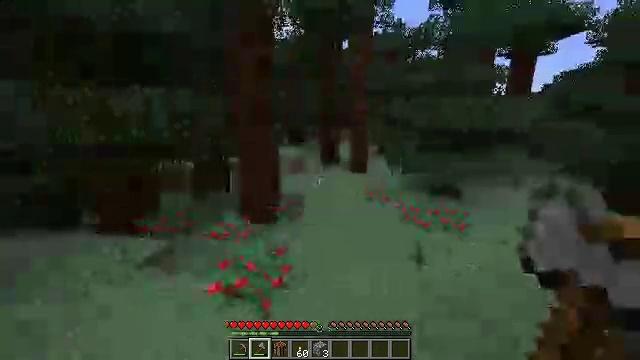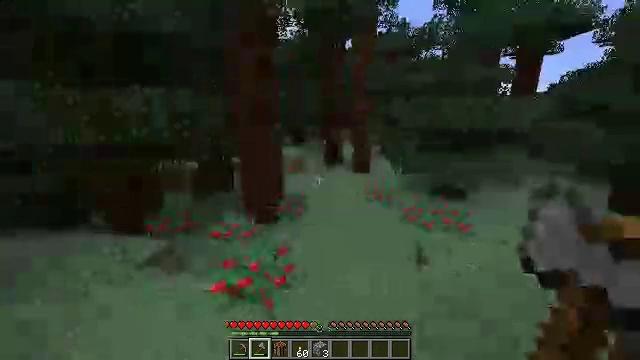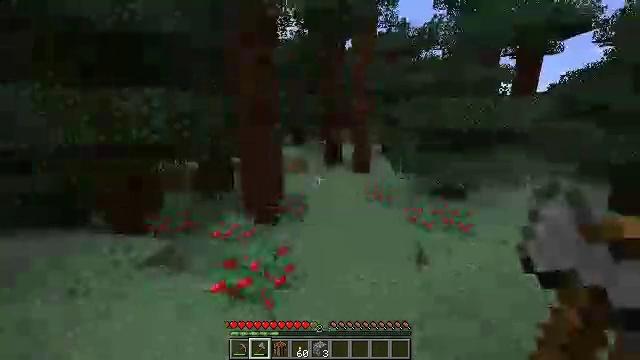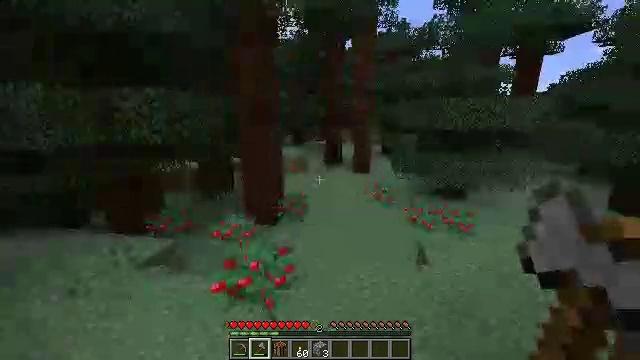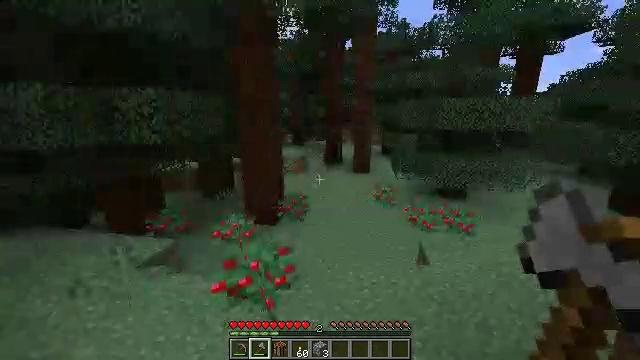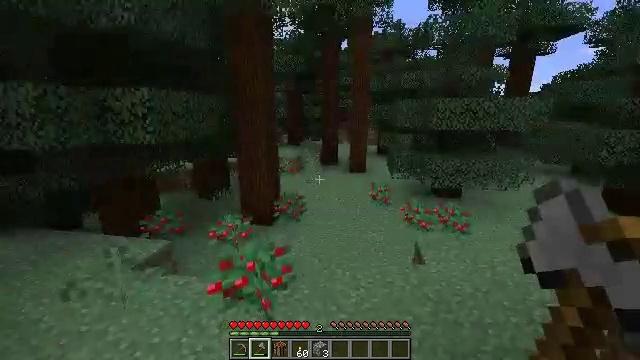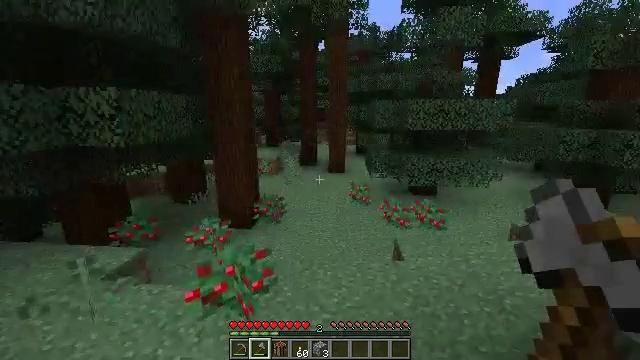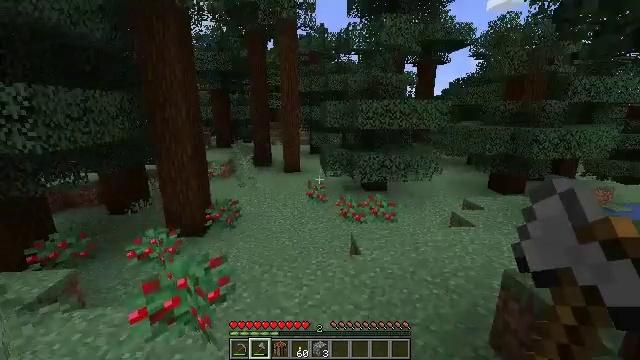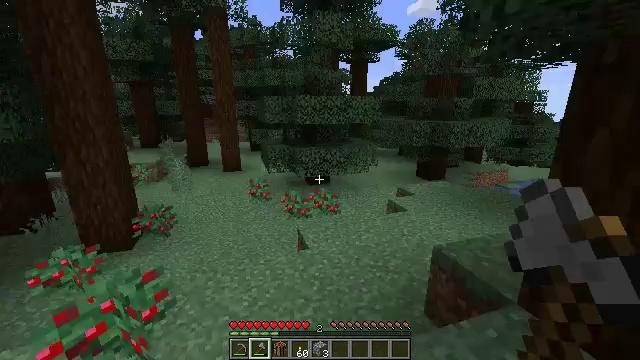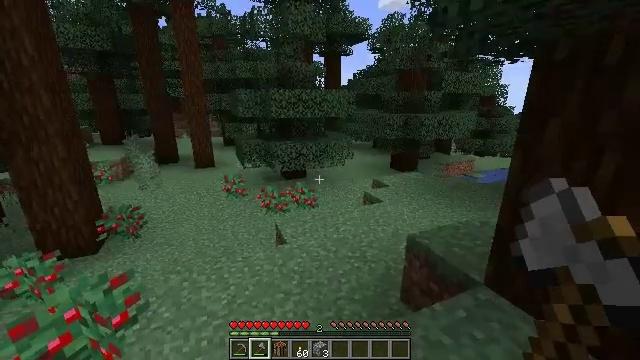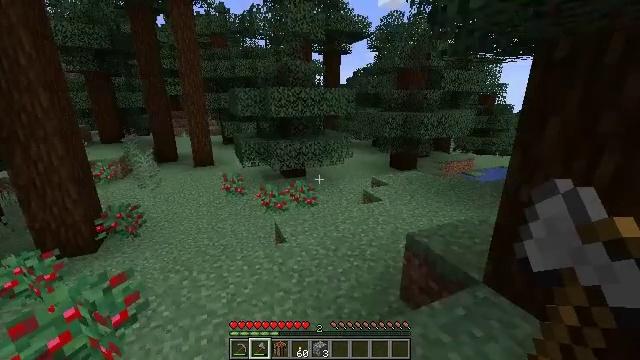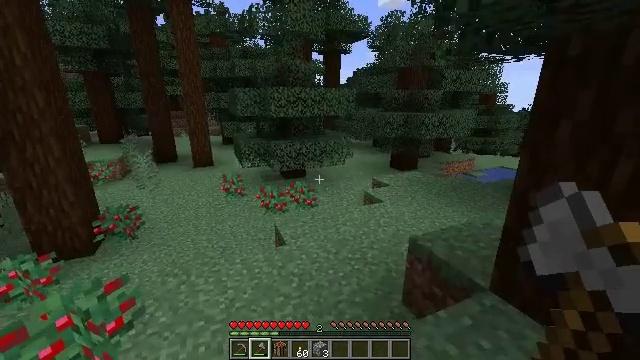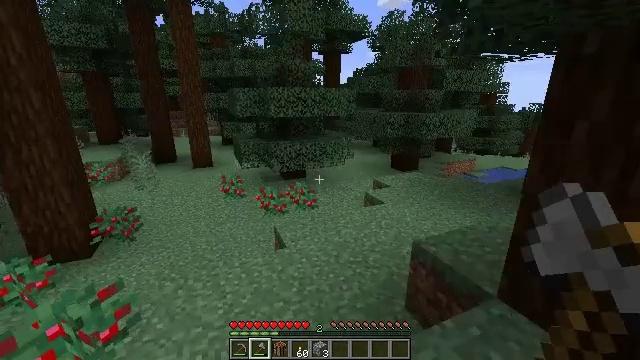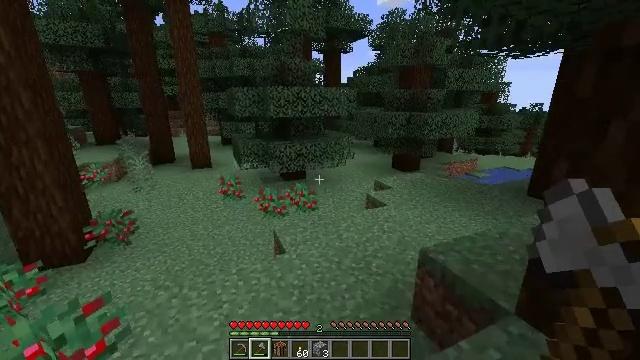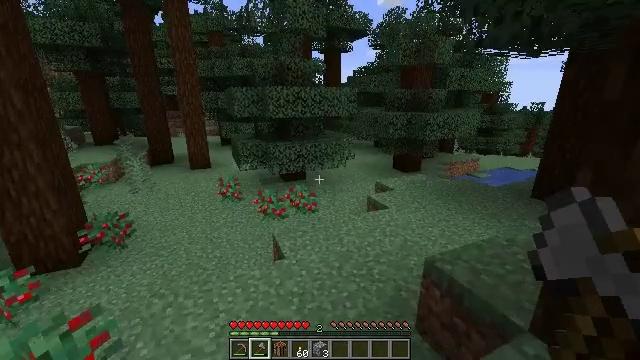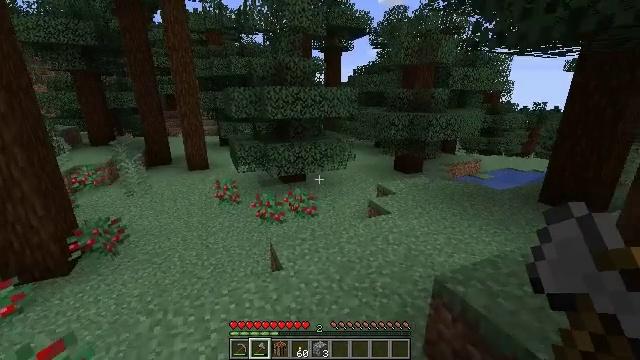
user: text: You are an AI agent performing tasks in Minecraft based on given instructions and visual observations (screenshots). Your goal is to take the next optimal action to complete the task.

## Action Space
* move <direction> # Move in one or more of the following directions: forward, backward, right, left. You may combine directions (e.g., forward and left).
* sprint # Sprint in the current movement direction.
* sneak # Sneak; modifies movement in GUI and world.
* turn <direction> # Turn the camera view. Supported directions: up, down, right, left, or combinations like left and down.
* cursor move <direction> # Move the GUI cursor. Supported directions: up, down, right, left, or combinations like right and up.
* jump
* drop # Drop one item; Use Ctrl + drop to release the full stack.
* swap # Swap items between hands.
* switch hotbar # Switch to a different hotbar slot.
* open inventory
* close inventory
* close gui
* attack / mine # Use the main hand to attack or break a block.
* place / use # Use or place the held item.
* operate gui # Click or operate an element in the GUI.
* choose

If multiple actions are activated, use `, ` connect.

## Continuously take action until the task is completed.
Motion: motion action
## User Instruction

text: Collect the large fern.
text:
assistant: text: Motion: no_op
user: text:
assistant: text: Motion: no_op
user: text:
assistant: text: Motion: no_op
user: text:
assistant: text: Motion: no_op
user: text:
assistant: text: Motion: no_op
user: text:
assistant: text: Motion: turn right
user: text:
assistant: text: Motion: turn right
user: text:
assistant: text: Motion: turn right
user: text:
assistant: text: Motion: turn right and down
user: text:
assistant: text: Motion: no_op
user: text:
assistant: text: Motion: move forward
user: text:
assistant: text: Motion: move forward
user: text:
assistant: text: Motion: move forward
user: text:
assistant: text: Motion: move forward
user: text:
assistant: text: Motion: move forward
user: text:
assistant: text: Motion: move forward
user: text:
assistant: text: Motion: move forward
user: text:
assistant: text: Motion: move forward
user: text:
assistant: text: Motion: move forward, turn right
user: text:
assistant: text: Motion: move forward, turn right and up
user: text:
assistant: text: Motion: move forward, turn right
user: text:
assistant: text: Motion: move forward, turn right
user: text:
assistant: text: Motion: move forward
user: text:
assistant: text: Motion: move forward
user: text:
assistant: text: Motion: move forward
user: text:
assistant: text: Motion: move forward
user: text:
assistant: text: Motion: move forward
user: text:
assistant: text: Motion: move forward
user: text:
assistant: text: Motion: move forward, turn right
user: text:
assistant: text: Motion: move forward, turn right